Brain MRI, t1w sequence, axial 2D slice.
Patient: age 28, sex M, weight 90 kg, height 1.9 m
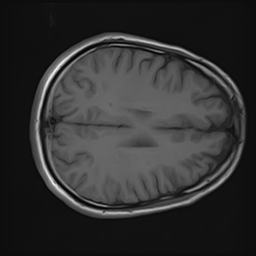